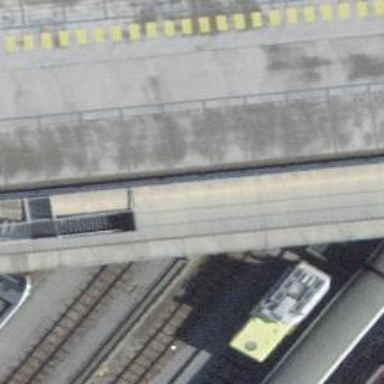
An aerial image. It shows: Narrow-gauge railway siding with 1 track. The railway line is electrified with contact line.